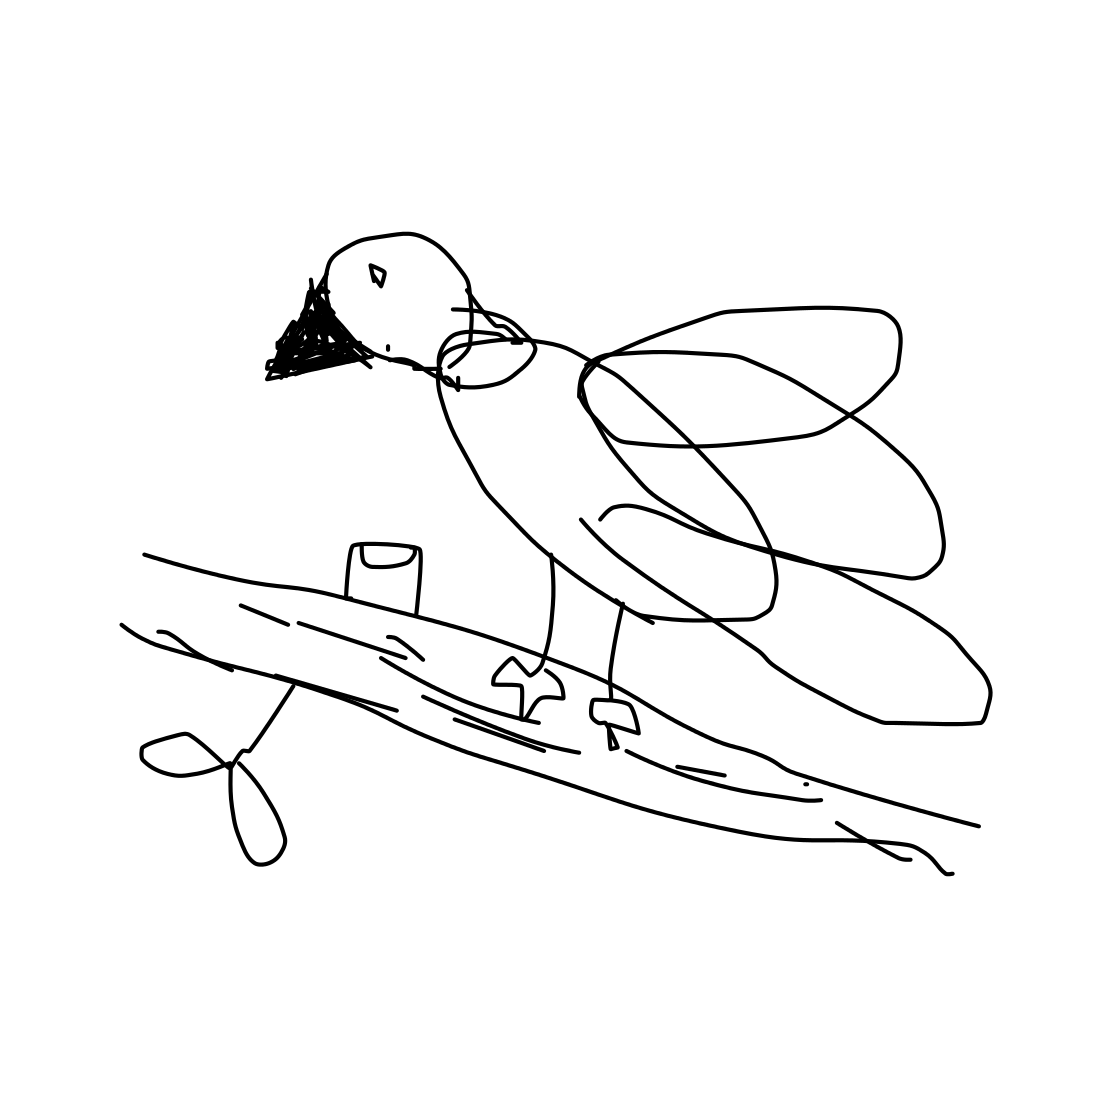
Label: parrot